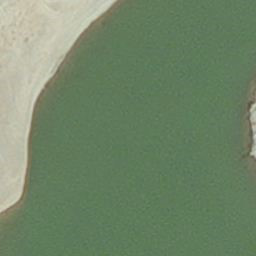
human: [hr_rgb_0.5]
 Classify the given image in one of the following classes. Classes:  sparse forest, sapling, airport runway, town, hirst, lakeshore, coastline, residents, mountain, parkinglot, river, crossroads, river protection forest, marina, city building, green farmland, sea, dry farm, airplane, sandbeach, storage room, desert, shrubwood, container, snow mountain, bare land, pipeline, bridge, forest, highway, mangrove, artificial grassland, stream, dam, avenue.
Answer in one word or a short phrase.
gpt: hirst